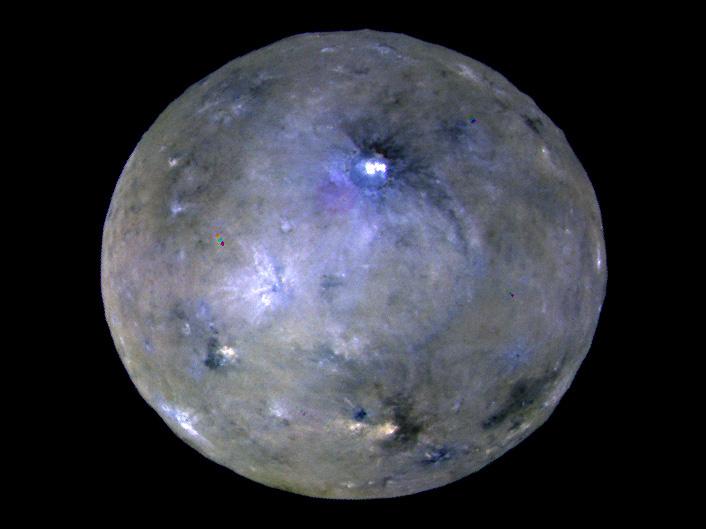
Enhanced Color View of Ceres at Opposition Dawn, Ceres, dwarf planet